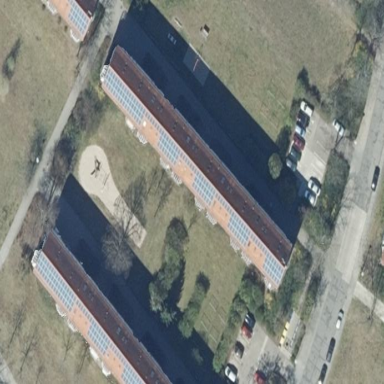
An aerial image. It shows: Small solar photovoltaic panel generator inside building.